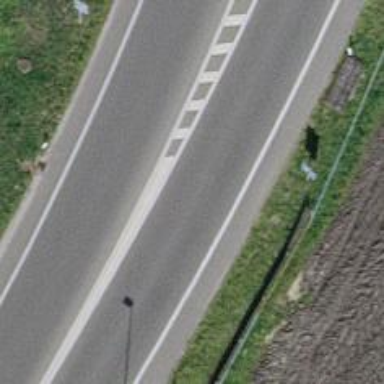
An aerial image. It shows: Asphalt road classified as trunk highway.